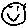
Label: smiley face